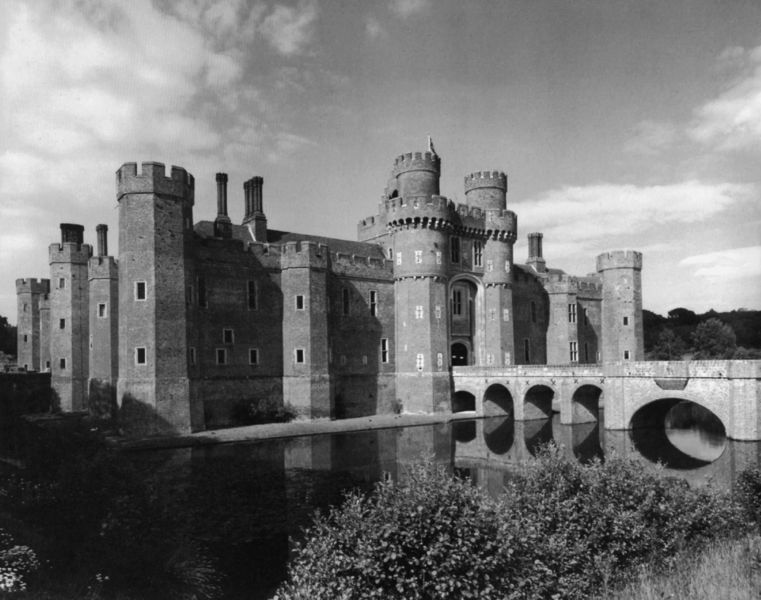
Titel: Herstmonceux Castle, Hertsmonceux/East Sussex
Standort: Herstmonceux (EU - GB - England - East Sussex)
Schlagwörter: himmel, schatten, wasser, wolken, bäume, ufer, fenster, frankreich, grau, licht, schwarz, weiss, dach, gras, schloss, wiese, stein, bild, spiegelung, brücke, büsche, sträucher, wald, kamin, kamine, schornstein, turm, spanien, ansicht, bogen, fassade, fahne, mauer, schornsteine, schlot, rundbogen, tor, zinnen, foto, fotografie, bögen, eingang, burg, türme, festung, schwarz weiss, portal, graben, wasserschloss, postkarte, fotographie, burggraben, bur, schießscharten, wassergraben, zitadelle, vortrag, wasserburg, trüme, #grau, pflanmzen, festung burg graben grau